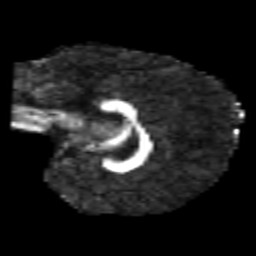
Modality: FA
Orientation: sagittal
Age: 7
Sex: male
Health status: healthy